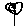
Label: flower